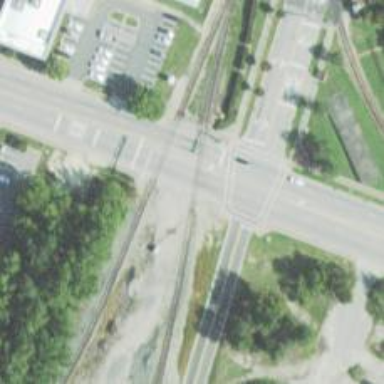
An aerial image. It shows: Crossing for the railway.